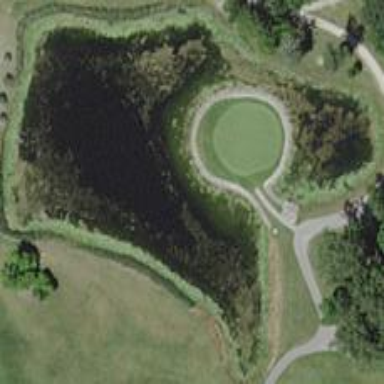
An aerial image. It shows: Scenic view of water hazard on golf course. The natural water feature adds beauty to the landscape.